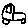
Label: car